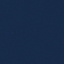
Land use / land cover: SeaLake